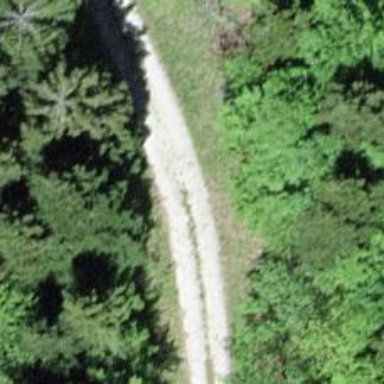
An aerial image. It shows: Grade 2 track designated for hiking in the backcountry.